Interaction volume radius: 5 \u00c5
Interaction volume height: 30 \u00c5
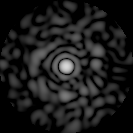
Disorder parameter: 0.8152